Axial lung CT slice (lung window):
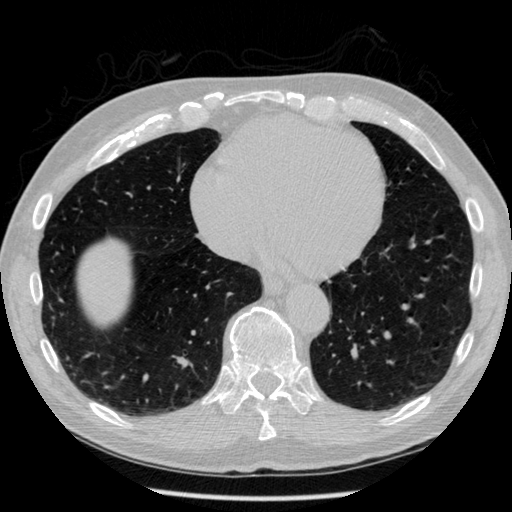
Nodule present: no